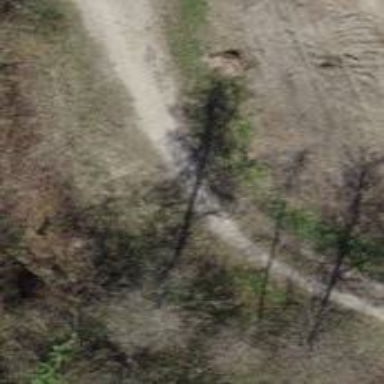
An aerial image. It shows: Pebblestone track with grade4 tracktype.